Question: I'm working on a phonegap app which i implemented some dialog warning messages such as no internet connection and push notification, now the problem I'm facing is that when i get any type of dialog i get index.html in top off the message, how can i get rid off it?
'''
<script type="text/javascript" charset="utf-8">
//Check Internaet Connection
function onOnline() {
("")
}
document.addEventListener("offline", onOffline, false);
function onOffline() {
alert("No estas conectado al internet")
}
document.addEventListener("online", onOnline, false);
</script>
'''

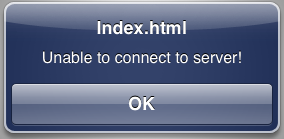
Answer: Use the Dialogs plugin instead:
<URL>
'''
cordova plugin add cordova-plugin-dialogs
'''
Then you can replace all calls to 'alert()' with:
'''
navigator.notification.alert(message, alertCallback, [title], [buttonName])
'''
Example:
'''
navigator.notification.alert(
'You are the winner!', // message
alertDismissed, // callback
'Game Over', // title
'Done' // buttonName
);
'''
Just be aware that the standard 'alert()' blocks script execution, while the plugin version is non-blocking and hence provides an optional callback.